Question:
How do i take this diagram and translate it into a useable program. I'm not really sure how to read this diagram. If someone could just kind of walk me through, maybe show an example of code and how it relates to the diagram, that be great.
Thanks!
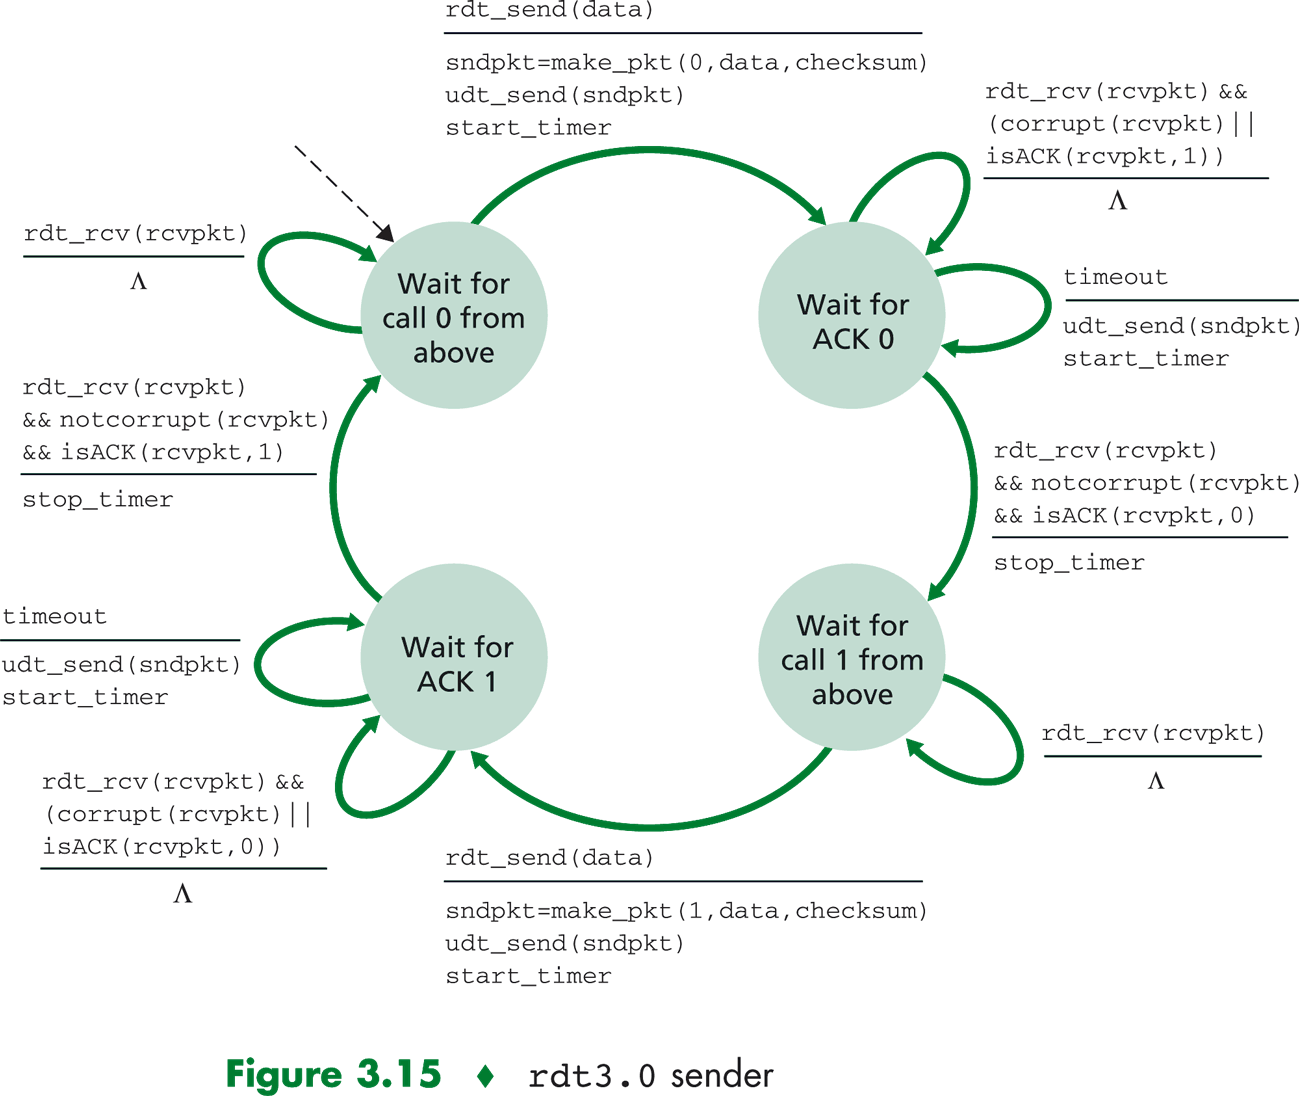
Answer: Circles with text inside are the states. Text describes what the state is.
Dashed arrow points to starting state.
Outgoing arrows determine where this state could change. Beside of the arrow is the text divided by the line into upper part and lower part. Lower part is actions that should take place when arrow transition is executed. Upper part is conditions. When they are true - this transition is executed (and so lower part).
Lambda symbol means you should do nothing except changing current state when transition takes place.
So lower parts have coarse corresponding to your functions. And upper parts are the points where you should wait for conditions - polling or async waiting for pending I/O packets, whatever.
Here is some pseudo-code similar to C (I've written it just here so do not assume it works or even compiles):
'''
enum State { WaitFor0Call, WaitForAck0, WaitForCall1, WaitForAck1 }
int main() {
State state = WaitFor0Call;
while (1) {
switch (state) {
case WaitFor0Call:
if (rdt_rcv(rcvpkt)) continue;
if (rdt_send(data)) {
state = WaitForAck0;
sndpkt = make_pkt(0, data, checksum);
udt_send(sndpkt);
start_timer();
}
break;
case WaitForAck0:
// ...similar code...
break;
case WaitForCall1:
// ...similar code...
break;
case WaitForAck1:
// ...similar code...
break;
}
}
}
'''
You should also take into account that receive and send functions could be blocking, so code 'if (rdt_rcv(rcvpkt)) whatever;' is technically incorrect as you don't check for 'rdt_send' until it returns control. So FSM communicates only logical flow, not technical aspects of how it should be organized, thread management etc. And my code doesn't show this aspects also because it could be decently complicated depending on your needs and because you didn't give enough details to make informed advices on these sort of things :)
My only guess is that you would have some sort of bi-directed stream (for input and output respectively) and conditions would be like 'if (there_is_ready_for_consuming_packet_in_the_input_queue) continue;' and 'if (data_was_put_to_outgoing_stream_successfully) ...;'